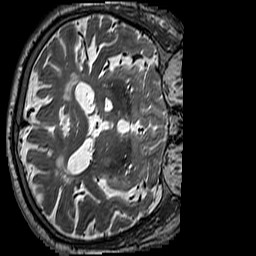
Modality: T2w
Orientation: axial
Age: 66
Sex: male
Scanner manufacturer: siemens
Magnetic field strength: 3 T
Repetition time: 3.2 s
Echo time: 0.212 s